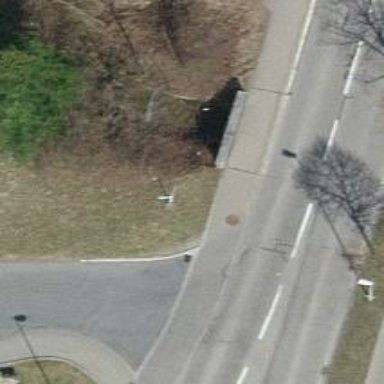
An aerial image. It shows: Asphalt sidewalk along the footway.